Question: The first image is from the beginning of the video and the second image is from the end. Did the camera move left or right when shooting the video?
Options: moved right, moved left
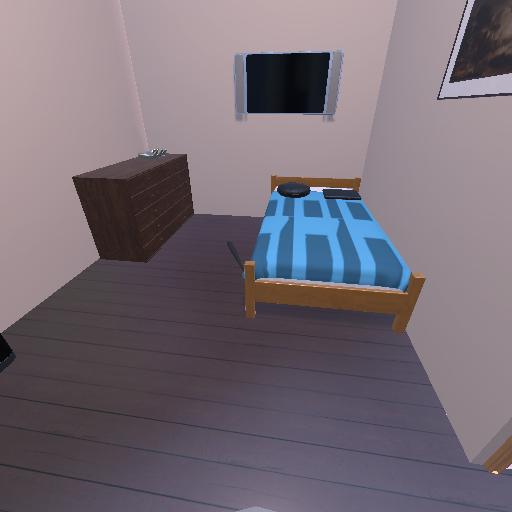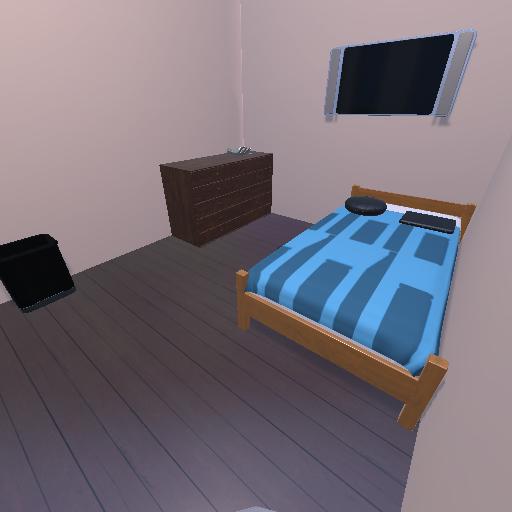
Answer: moved right